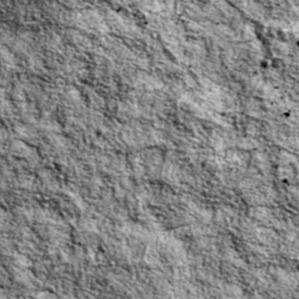
Label: non_frost